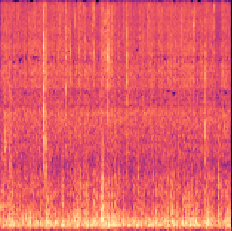
Sound class: Fire crackling